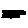
Label: fish